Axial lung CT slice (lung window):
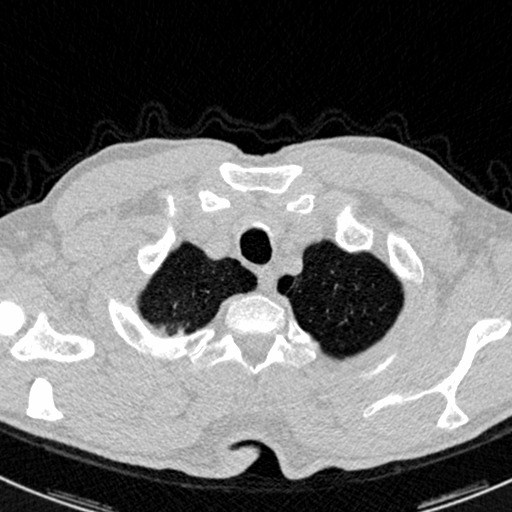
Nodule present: no